Describe the contrast between these two images.
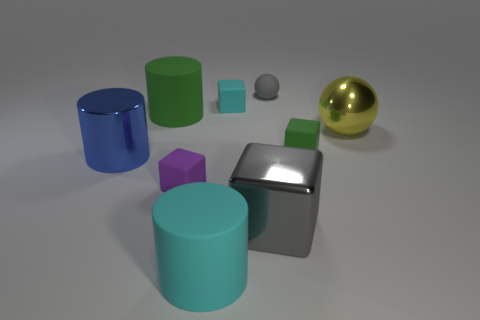
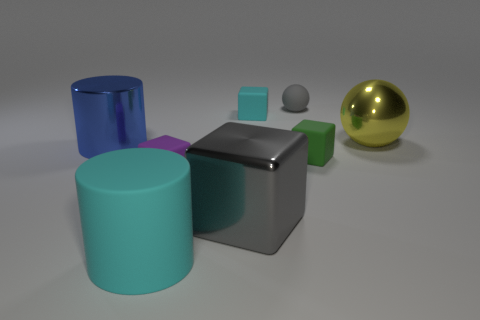
the large green rubber cylinder left of the big cyan object is missing
the big green matte cylinder that is to the left of the large gray shiny thing has disappeared
the green cylinder is gone
the green cylinder is gone